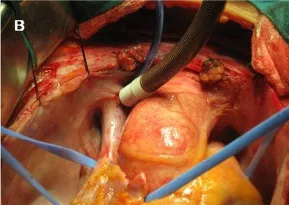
B. Superior vein cavae (SVC) drainage through Pacifico cannula.
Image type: medical_photograph (other_medical_photograph)